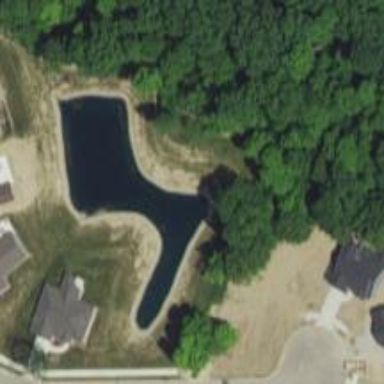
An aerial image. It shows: Pond with natural water.